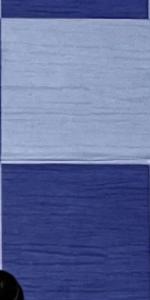
Label: Empty